Question: What is the most concise/efficient function (in C++) to convert a "cyclic" index in a real index ?
My problem can be illustrated by the following image :

I have a real list (a C++ vector for instance) of size 'size' containing elements (here 'A, B, C, D, E'). In order to mimic a "cyclic" list I am searching for a function to convert an input index (from '-inf' to '+inf') to the real index of the list. With this function and the image example the code :
'''
for(i=-10; i < 10; ++i) std::cout<<list[myFunction(i, list.size())]<<" ";
'''
will print 4 times the list as displayed in the image.
My current expression of 'myFunction' is :
'''
inline int myFunction(const int i, const int size)
{
return (i >= 0) ? (i%size) : ((size-((-i)%size))%size);
}
'''
Do you think that there is a more simple/concise/efficient way to write this ?
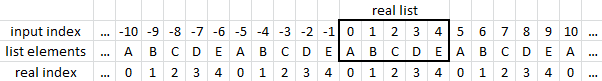
Answer: There are a couple of more concise ways of representing this. Both involve the fact that if 'i < 0', '(i % size) + size' is the number you are looking for. So, you can use
'''
inline int myFunction(const int i, const int size)
{
int index = i % size;
return (index<0) ? (index+size) : index;
}
'''
OR
'''
inline int myFunction(const int i, const int size)
{
return (((i%size)+size)%size);
}
'''